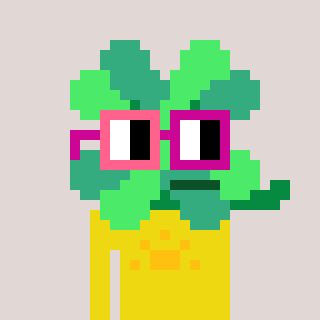
a pixel art character with square pink and red glasses, a clover-shaped head and a yellow-colored body on a warm background